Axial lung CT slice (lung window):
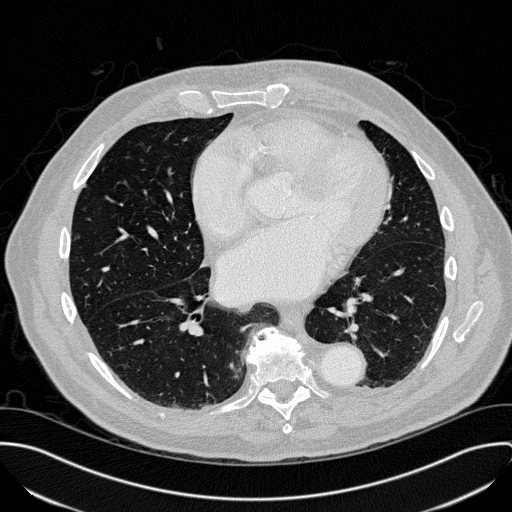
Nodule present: yes
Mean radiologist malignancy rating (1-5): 2.5